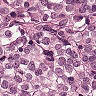
Metastatic tissue present: yes